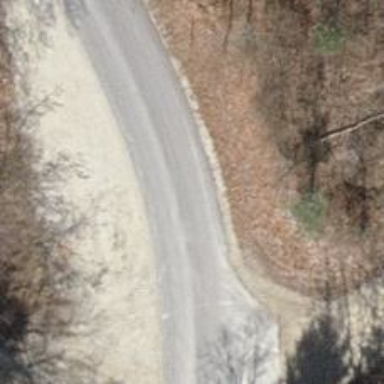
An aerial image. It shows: Passing place on the road.